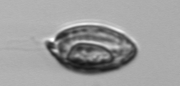
Label: Katodinium_or_Torodinium